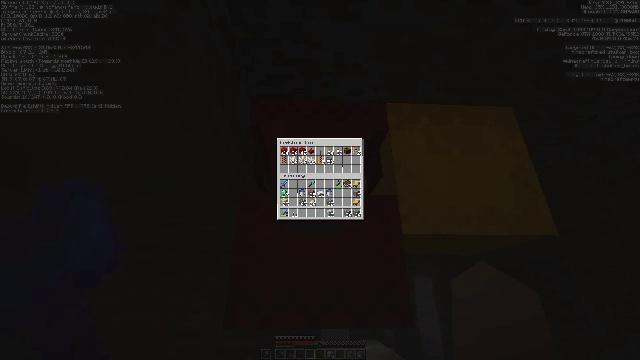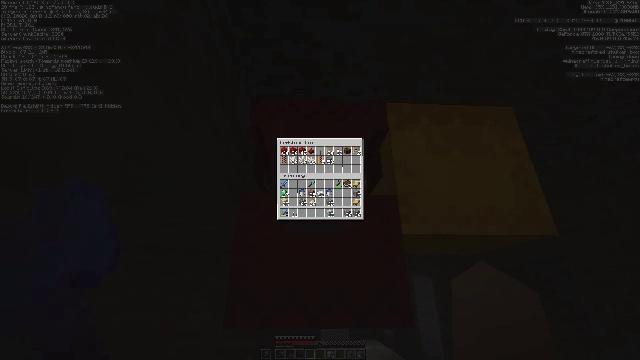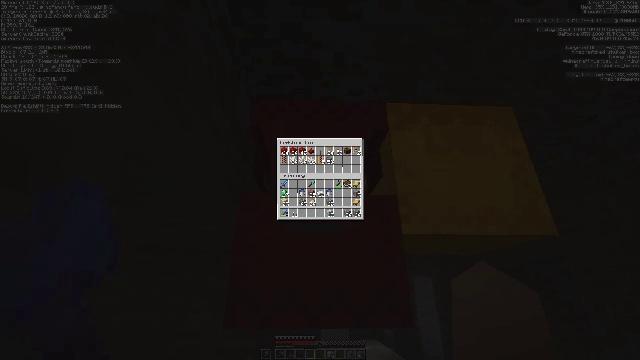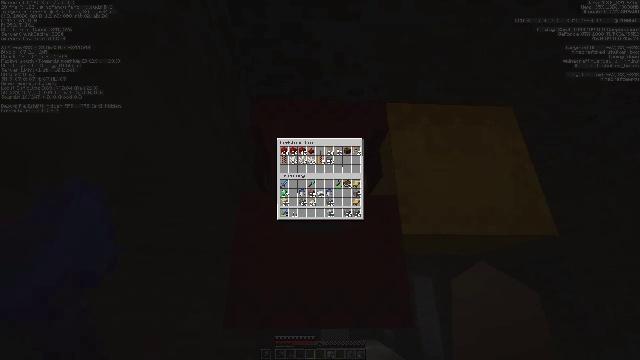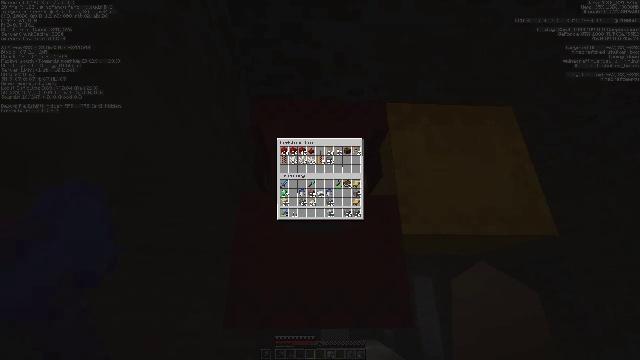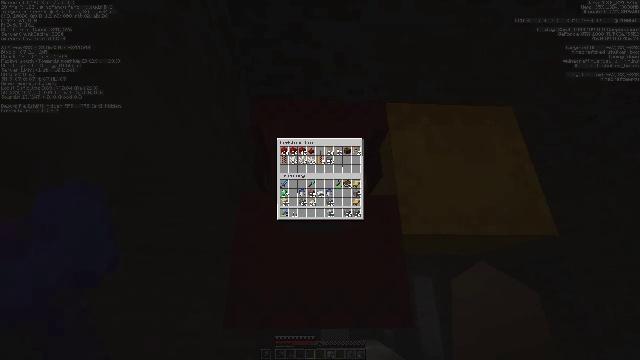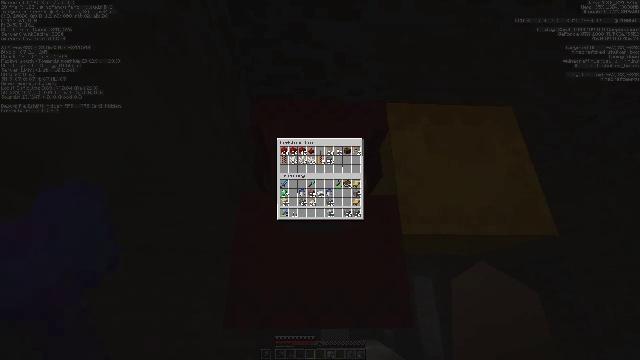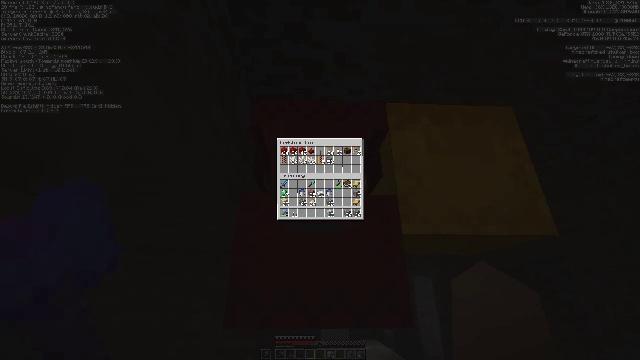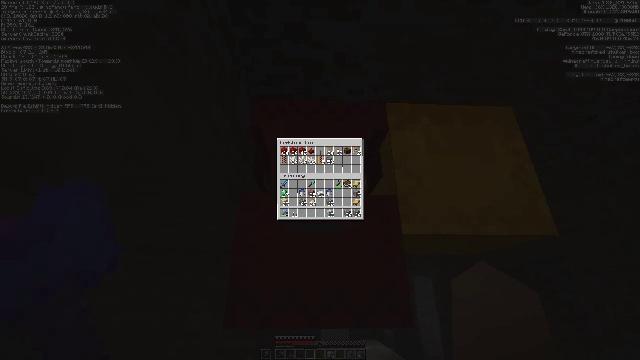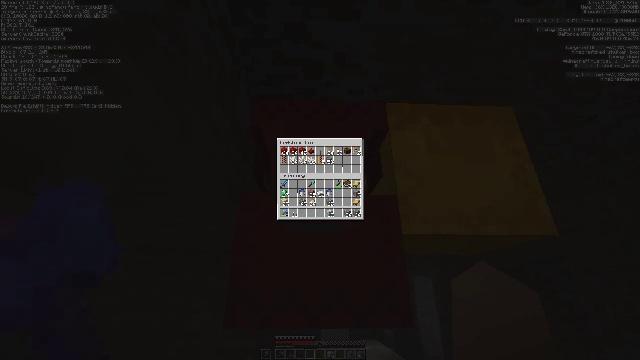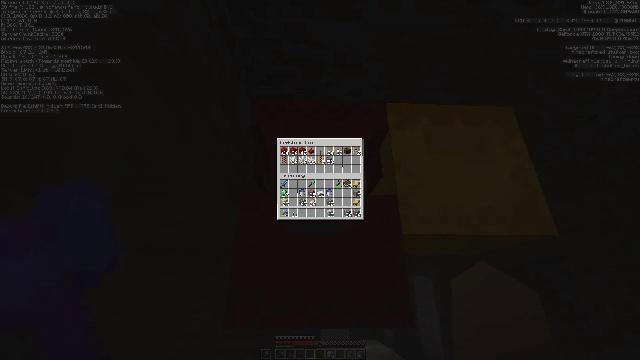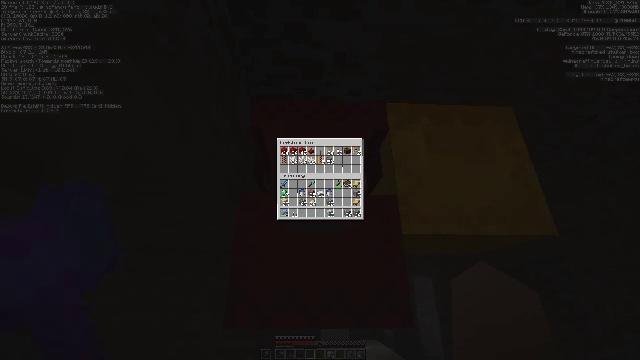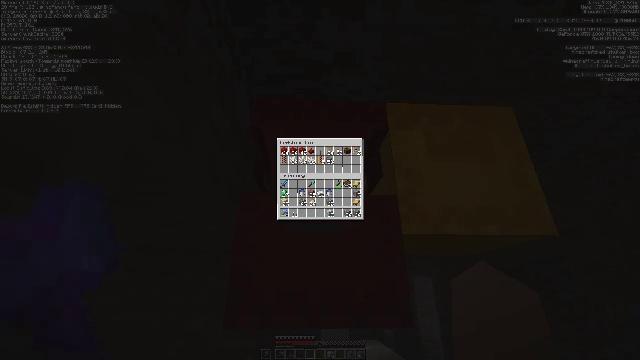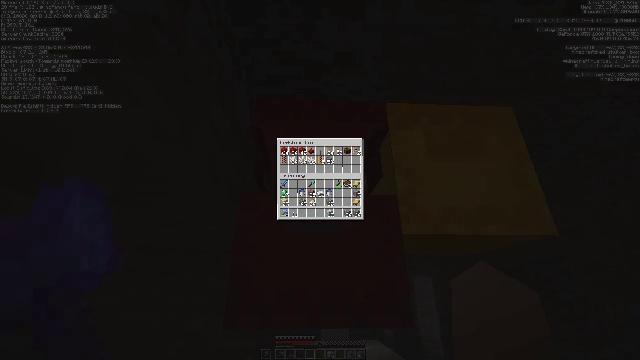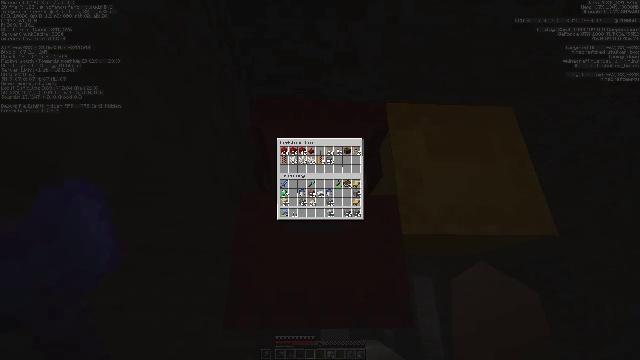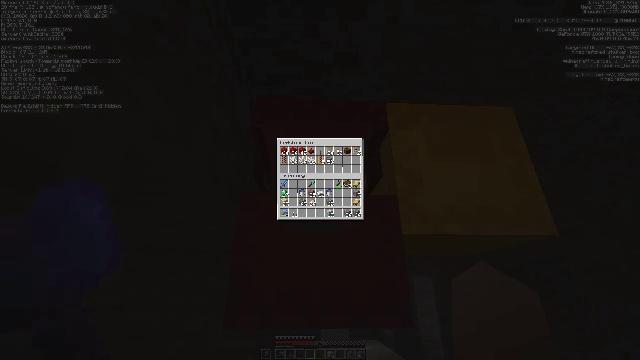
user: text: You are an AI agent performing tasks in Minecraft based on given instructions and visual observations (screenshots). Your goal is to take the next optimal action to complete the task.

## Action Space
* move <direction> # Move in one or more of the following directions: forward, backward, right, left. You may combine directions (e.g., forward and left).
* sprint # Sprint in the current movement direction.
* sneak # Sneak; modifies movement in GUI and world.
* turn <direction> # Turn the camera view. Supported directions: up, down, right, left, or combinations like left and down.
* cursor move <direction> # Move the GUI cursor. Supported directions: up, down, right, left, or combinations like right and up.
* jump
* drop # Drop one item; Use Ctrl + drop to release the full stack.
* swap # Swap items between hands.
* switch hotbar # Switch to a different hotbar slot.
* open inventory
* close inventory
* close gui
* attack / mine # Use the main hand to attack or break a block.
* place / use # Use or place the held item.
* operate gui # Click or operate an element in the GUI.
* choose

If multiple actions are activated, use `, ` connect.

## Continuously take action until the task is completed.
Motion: motion action
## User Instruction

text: Break the yellow shulker box to collect it.
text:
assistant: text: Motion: no_op
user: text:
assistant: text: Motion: no_op
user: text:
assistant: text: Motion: turn left and down
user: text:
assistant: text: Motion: turn left and down
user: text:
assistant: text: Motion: turn left and down
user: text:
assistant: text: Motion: no_op
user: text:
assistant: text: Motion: no_op
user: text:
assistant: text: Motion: no_op
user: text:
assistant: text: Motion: no_op
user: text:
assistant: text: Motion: no_op
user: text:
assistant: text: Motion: no_op
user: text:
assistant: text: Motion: no_op
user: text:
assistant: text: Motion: no_op
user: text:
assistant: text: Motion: no_op
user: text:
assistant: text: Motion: turn up
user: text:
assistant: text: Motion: turn up
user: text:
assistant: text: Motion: no_op
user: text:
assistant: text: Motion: no_op
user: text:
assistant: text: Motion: no_op
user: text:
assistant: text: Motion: no_op
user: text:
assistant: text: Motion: no_op
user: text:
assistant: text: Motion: no_op
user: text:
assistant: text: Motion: no_op
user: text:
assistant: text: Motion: no_op
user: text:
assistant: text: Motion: no_op
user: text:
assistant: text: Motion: no_op
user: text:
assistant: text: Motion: no_op
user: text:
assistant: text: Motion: no_op
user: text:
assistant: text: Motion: no_op
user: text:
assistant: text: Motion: no_op